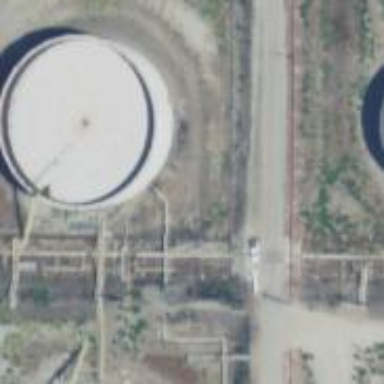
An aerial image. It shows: Building with storage tank.